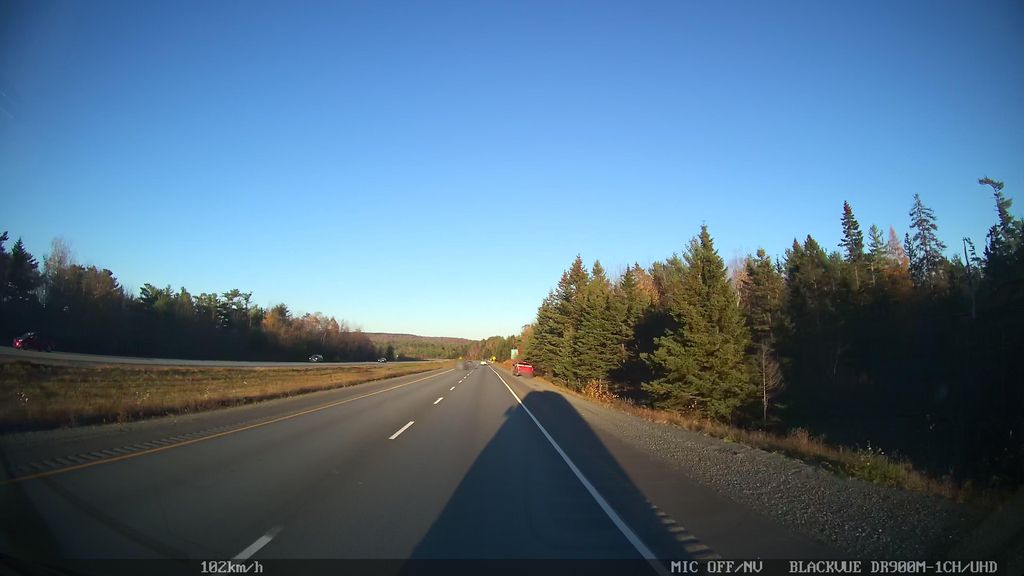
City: halifax